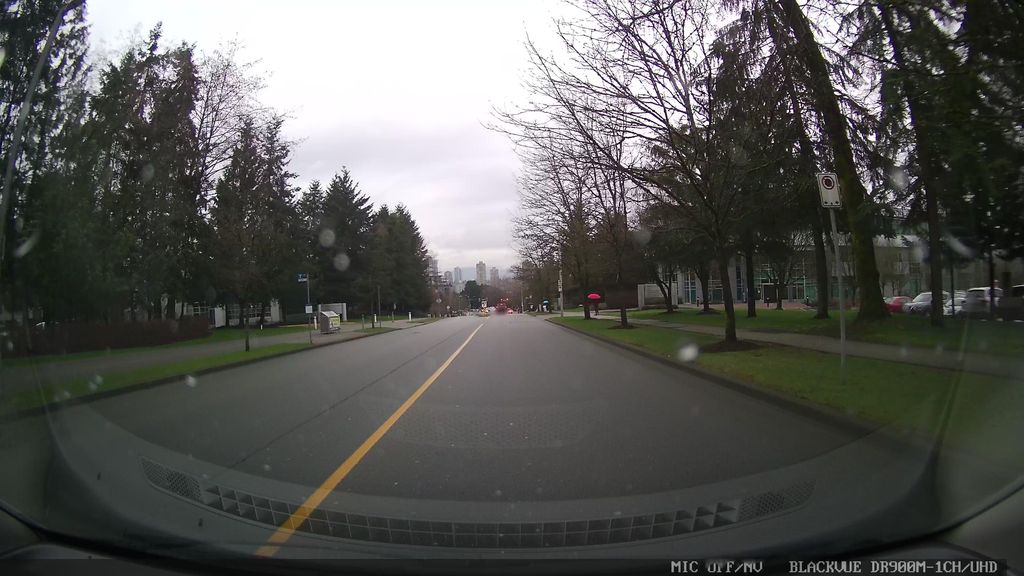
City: vancouver